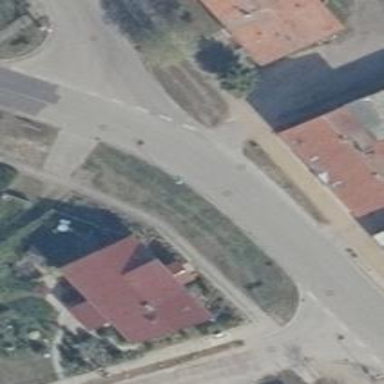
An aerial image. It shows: Secondary road with asphalt surface and sidewalks on both sides.